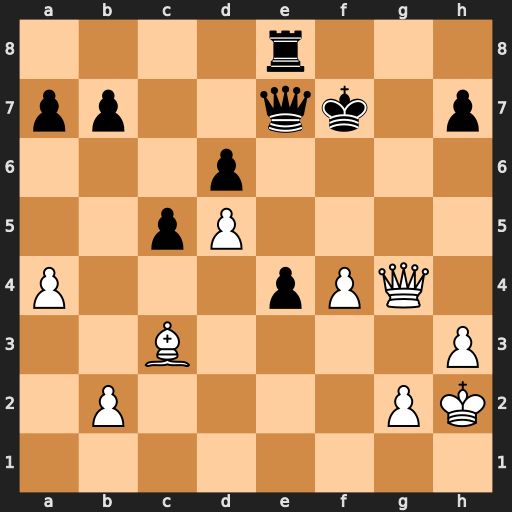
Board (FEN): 4r3/pp2qk1p/3p4/2pP4/P3pPQ1/2B4P/1P4PK/8
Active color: w
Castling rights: -
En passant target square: -
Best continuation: Qg7#